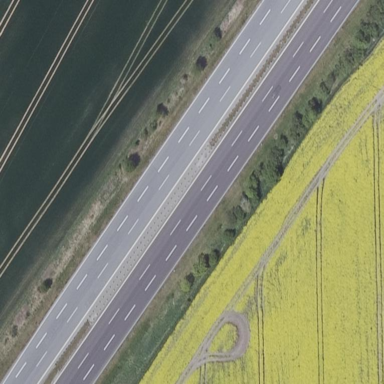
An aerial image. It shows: Y-junction on motorway.